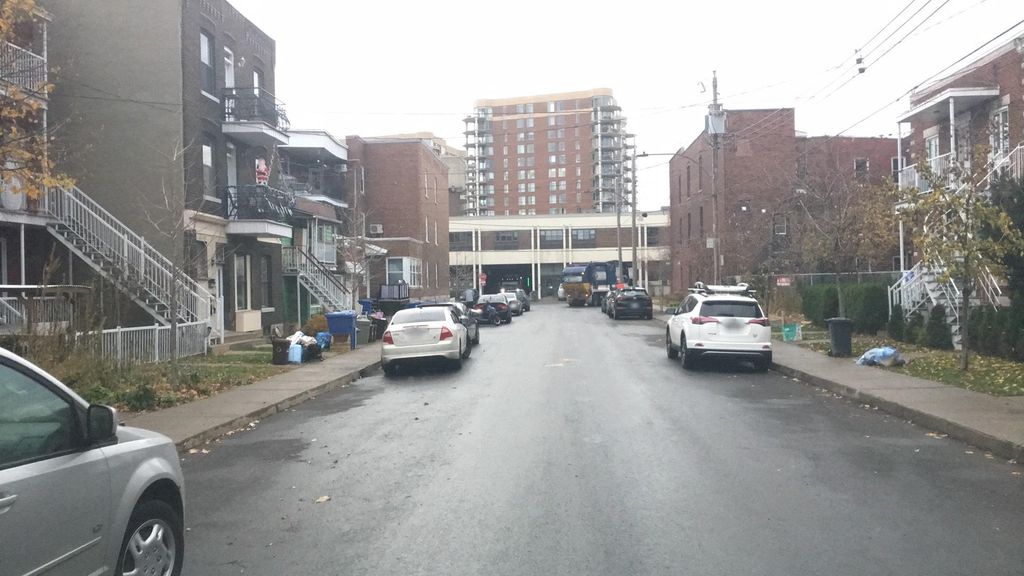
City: montreal